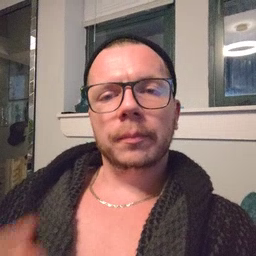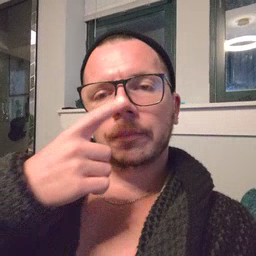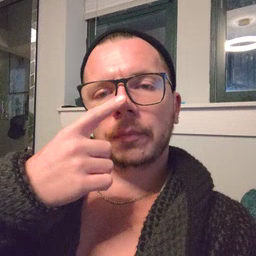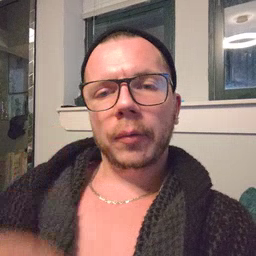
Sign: nose